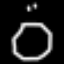
Label: octagon